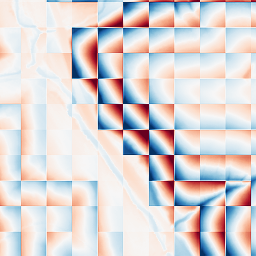
Category: wavelet
Decomposition family: wavelet_biorthogonal
Decomposition parameters: wavelet: bior1.3
level: 5
Upsampling method: bicubic
Upsampling parameters: scale: 8
Upsampling scale: 8